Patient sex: M
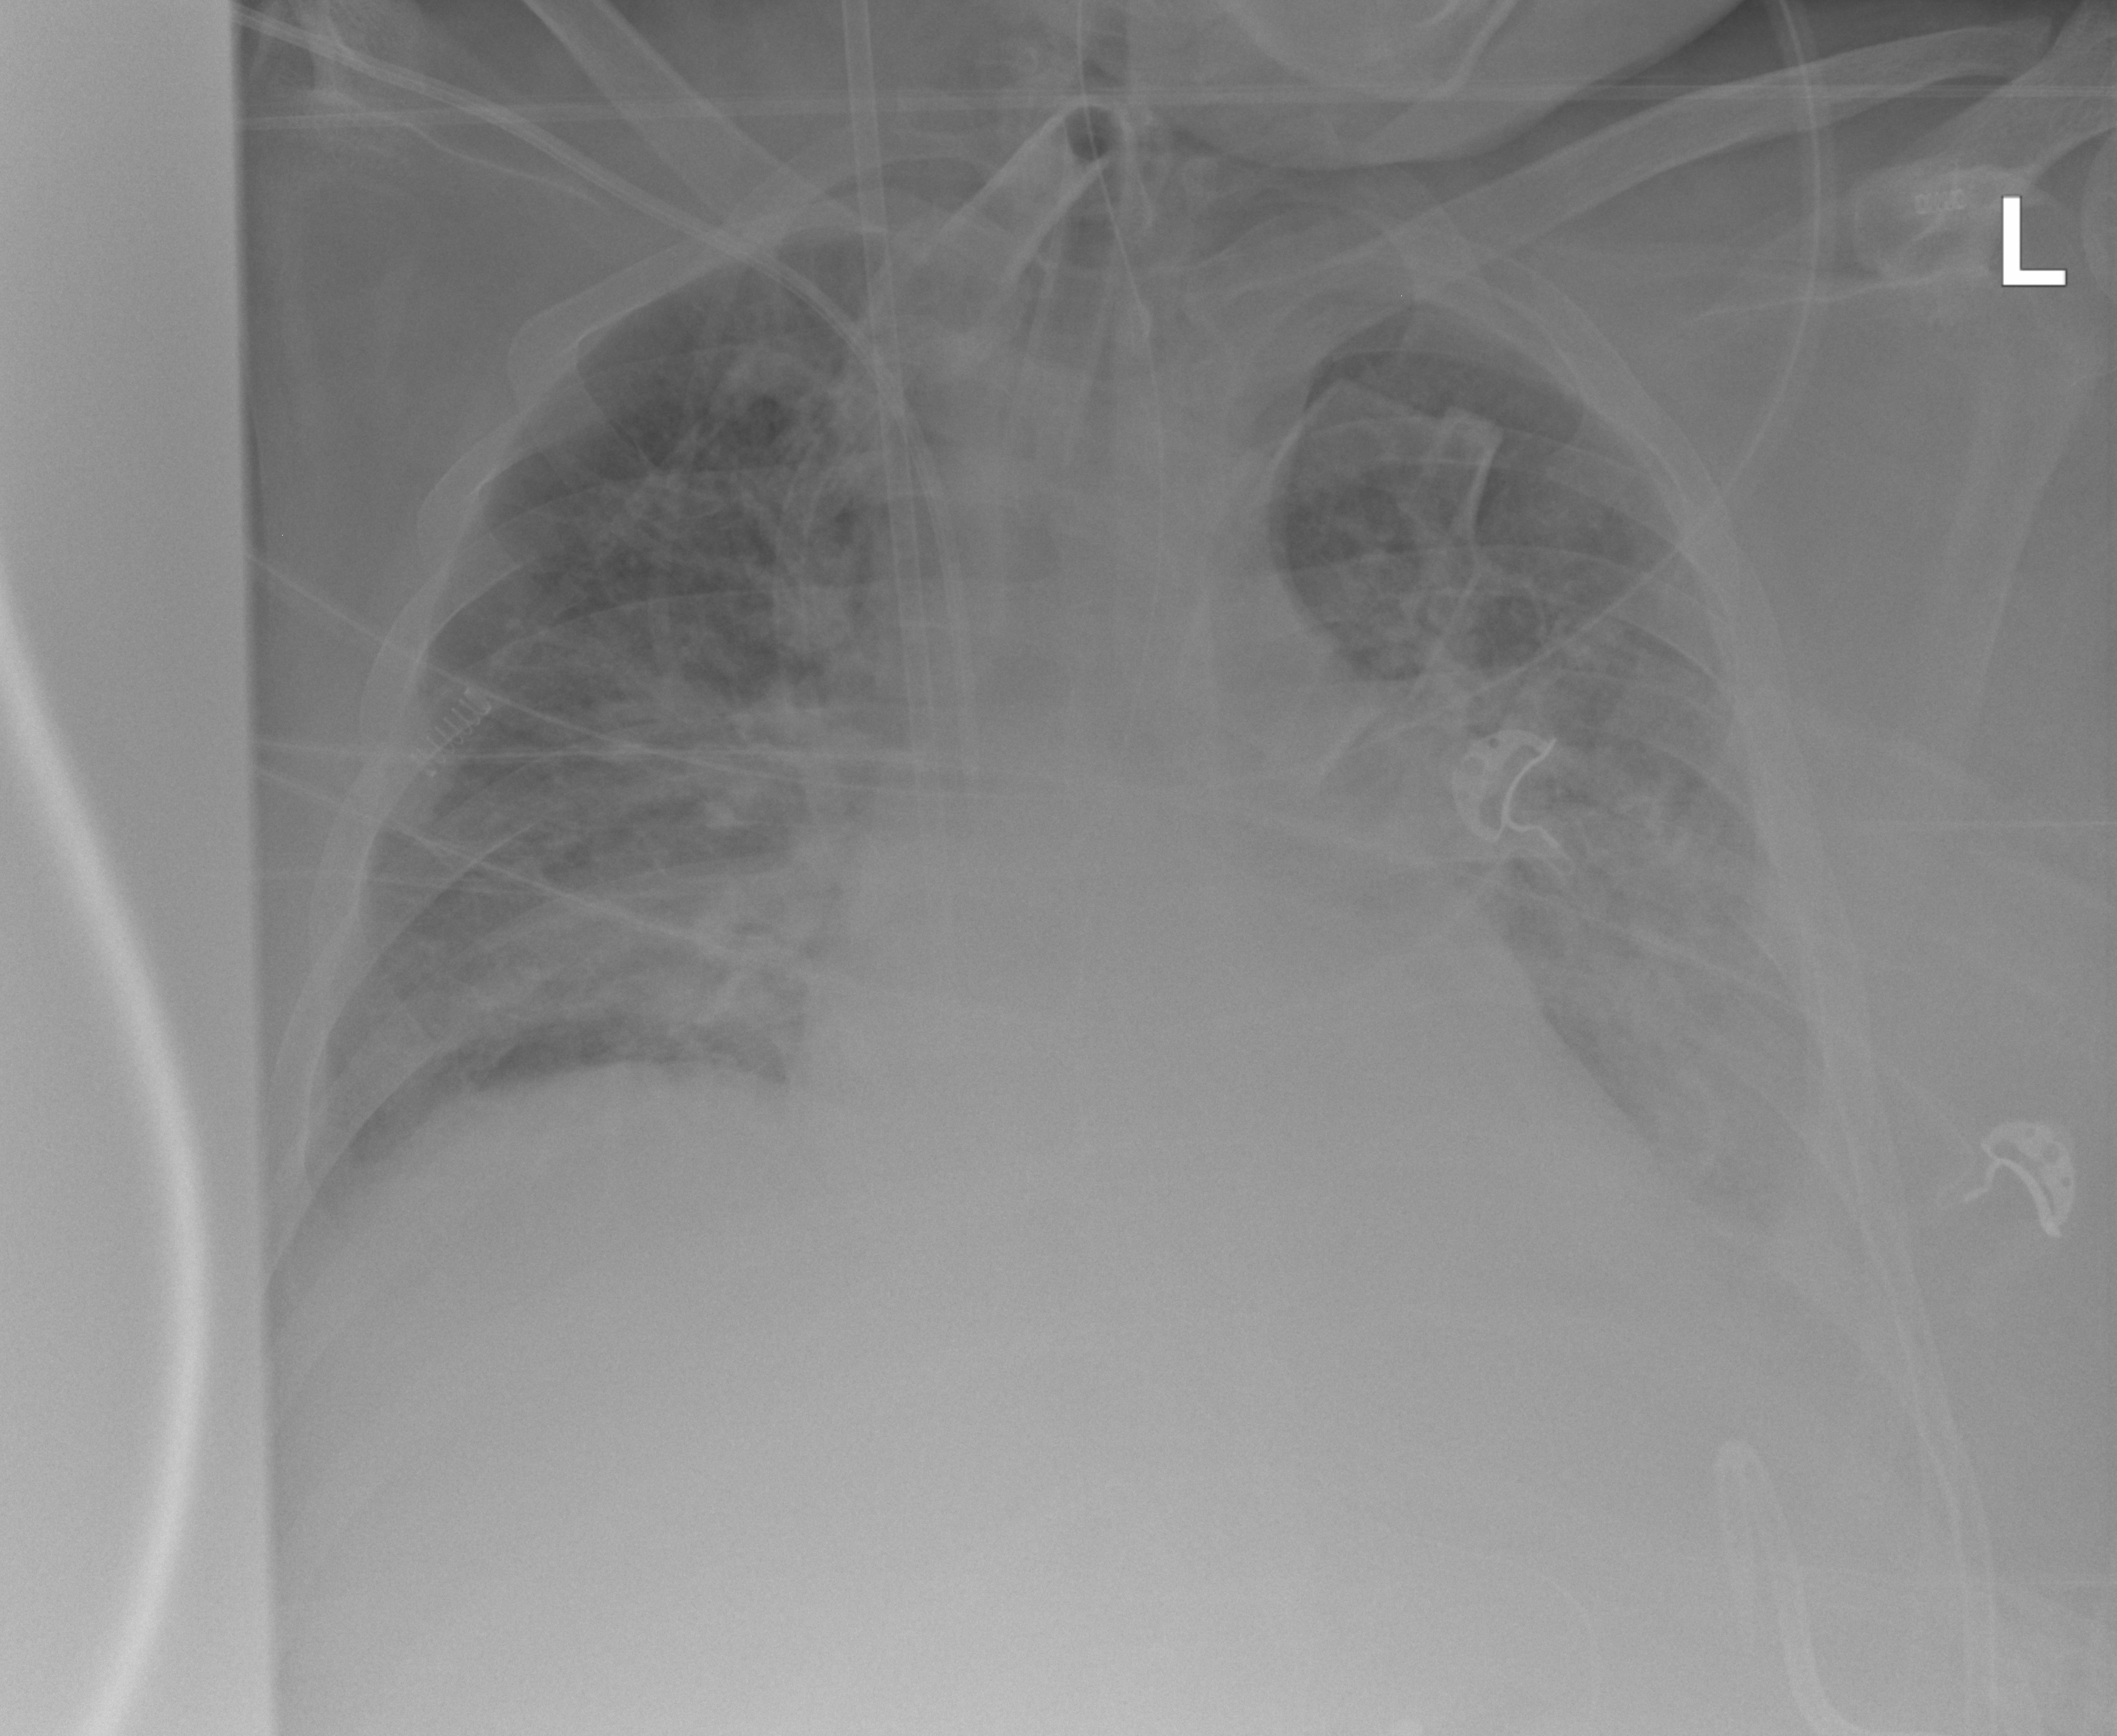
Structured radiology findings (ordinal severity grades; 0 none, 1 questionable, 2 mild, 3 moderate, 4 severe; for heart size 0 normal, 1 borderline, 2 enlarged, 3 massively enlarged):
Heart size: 0
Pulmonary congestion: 2
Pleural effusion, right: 0
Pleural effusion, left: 2
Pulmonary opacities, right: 2
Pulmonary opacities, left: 2
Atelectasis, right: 2
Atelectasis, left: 2